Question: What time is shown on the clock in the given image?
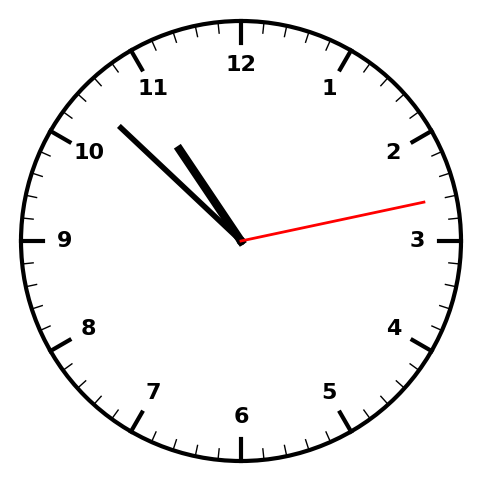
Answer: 10:52:13